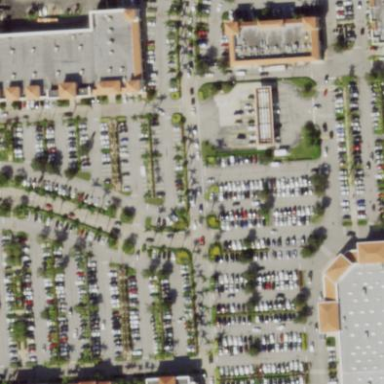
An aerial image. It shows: Retail area.